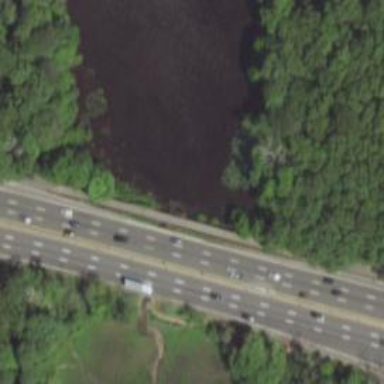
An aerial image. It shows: Bridge for cycleway.